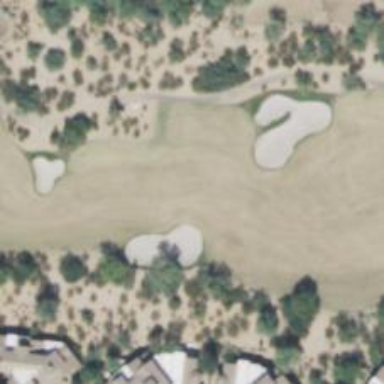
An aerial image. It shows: Golf hole.